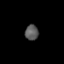
Tissue: prostate
Cell type: Myeloid cells
Senescence score: 0.3203
Nuclear area (px): 203
Mean DAPI intensity: 88.369